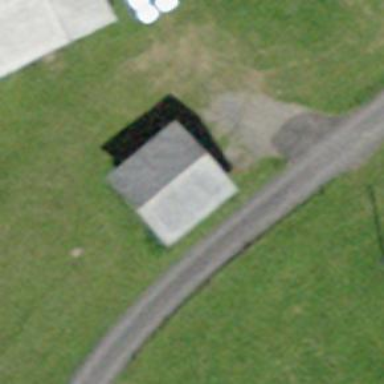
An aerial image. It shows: Group of garages.